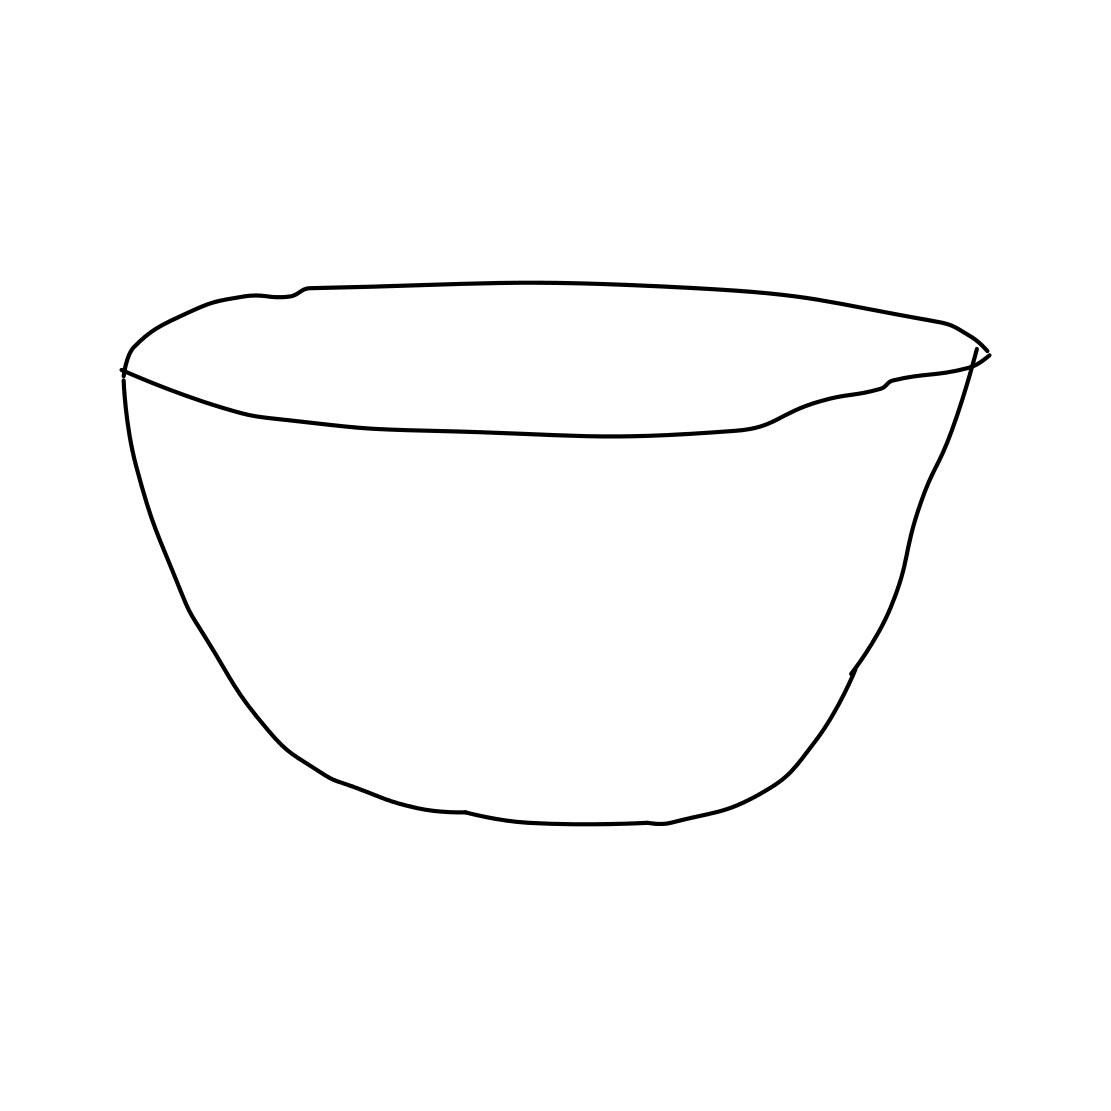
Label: bowl